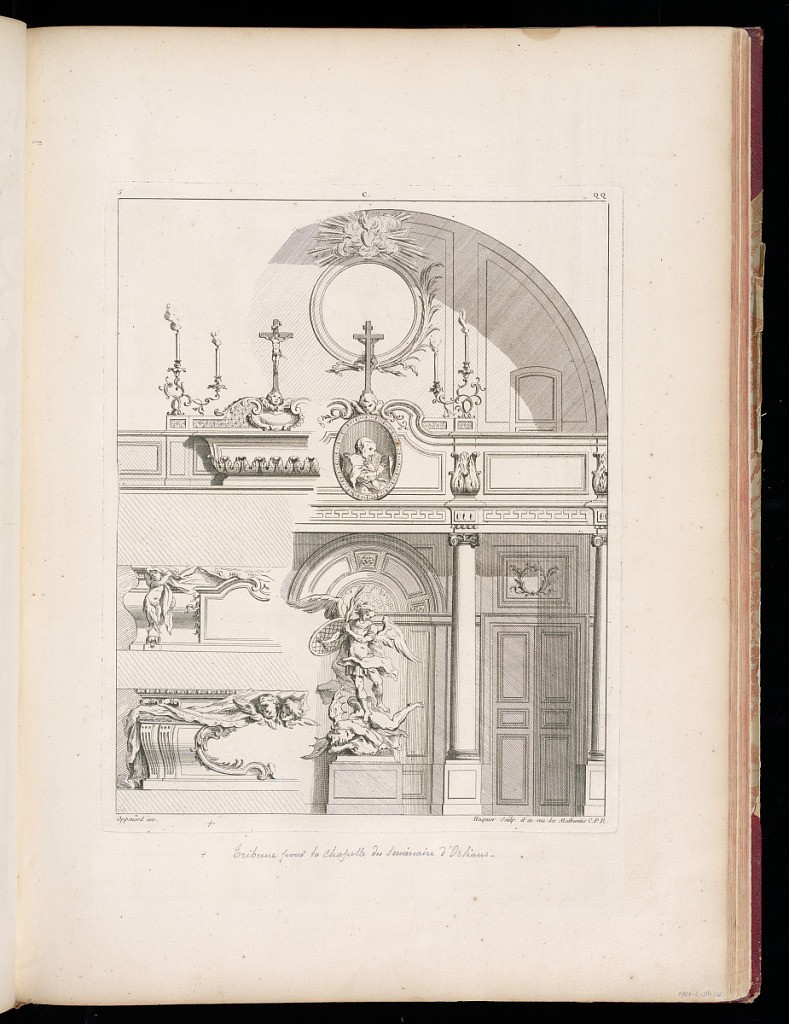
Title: Designs for a Niche with Religious Attributes
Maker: Gilles-Marie Oppenord, French, 1672–1742
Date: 1749-1761
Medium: Etching and engraving on laid paper
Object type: Bound print
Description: Designs for a two-story niche with a sculpture of Gabriel slaying a dragon on the ground floor, a portrait medallion of a religious figure (a priest or a monk) on the front of the balcony of the second floor, and, on the railing of the balcony, crosses. On the left of the plate are variations on a pedestal. A graphite inscription at the bottom of the plate indicates that these designs are part of a project for the seminary of Orléans. The plate is signed and numbered.